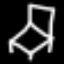
Label: chair